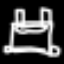
Label: bed